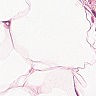
Metastatic tissue present: no